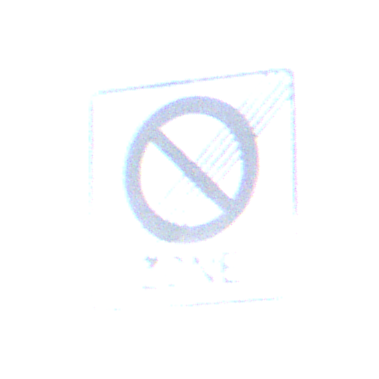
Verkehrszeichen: EndeEingeschraenktesHalteverbotZone
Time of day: SunriseSunset
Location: Outdoor (Nature)
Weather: Clear
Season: NotSpecified
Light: Natural